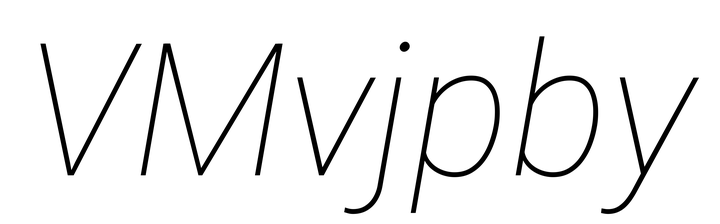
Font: Roboto-Italic_Thin_Italic